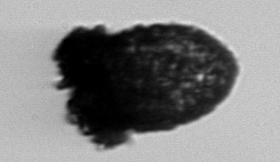
Label: Stenosemella_pacifica